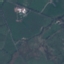
Land use / land cover class: Pasture